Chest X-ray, AP view. Patient: 32 years old, sex M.
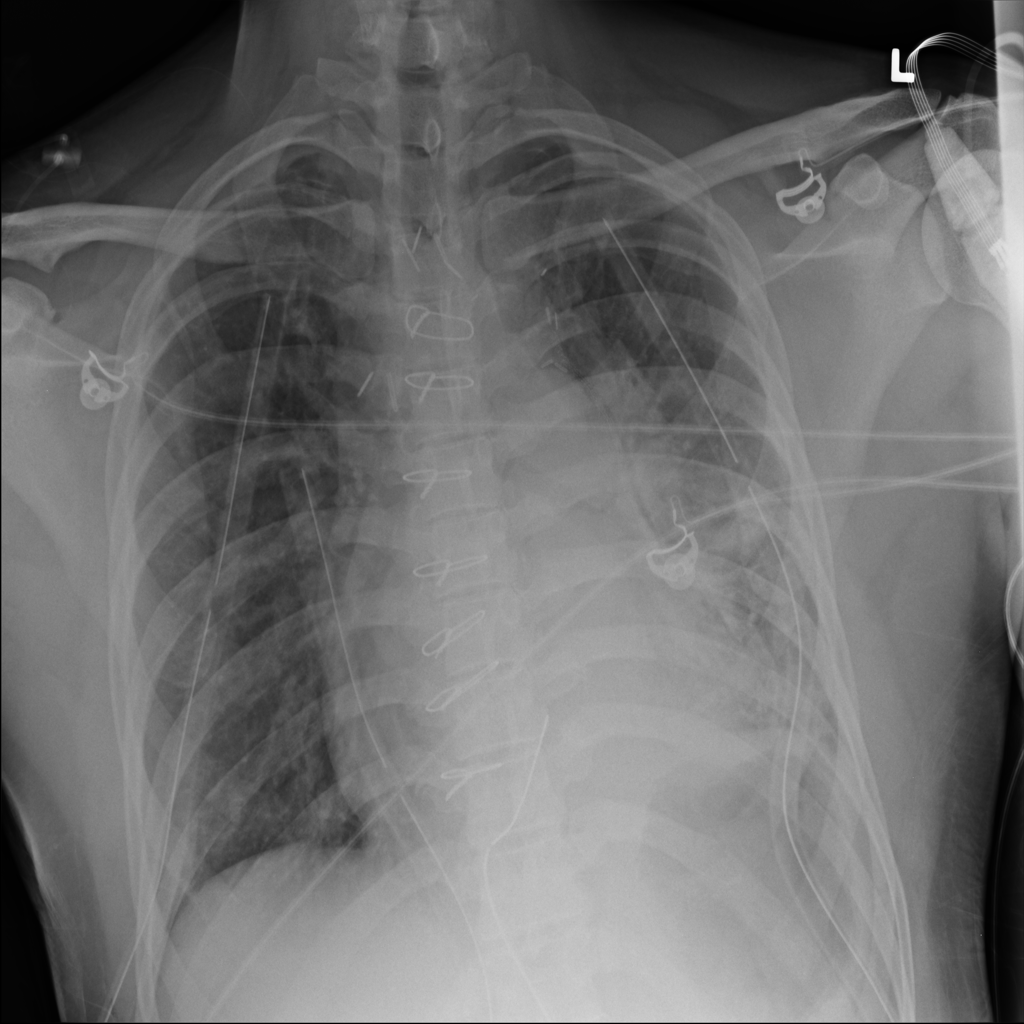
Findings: Cardiomegaly